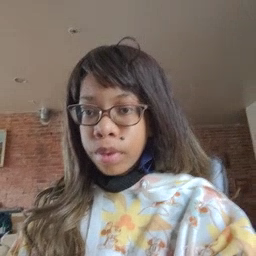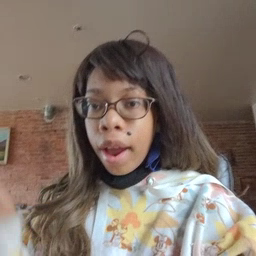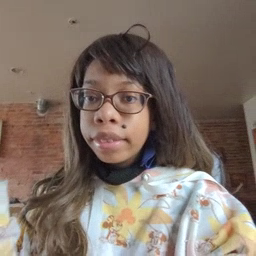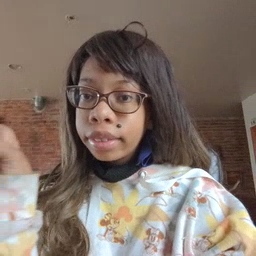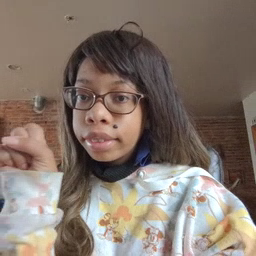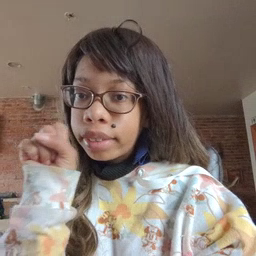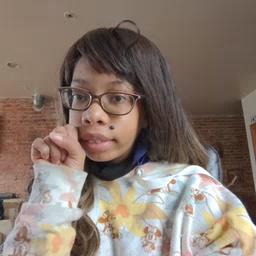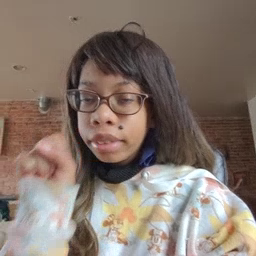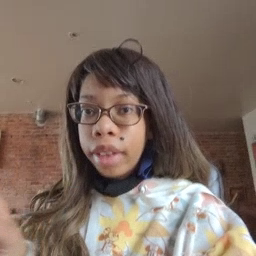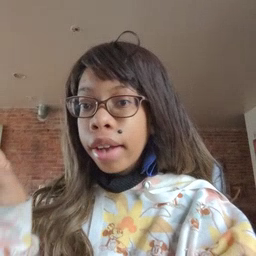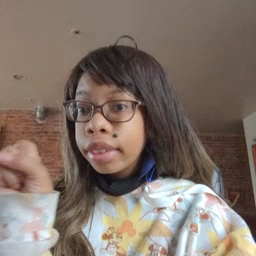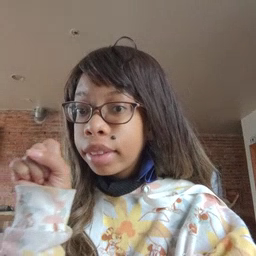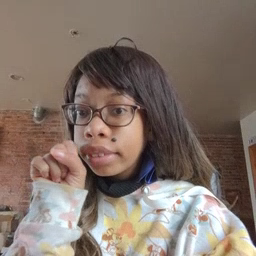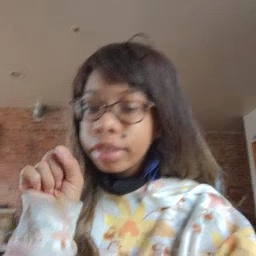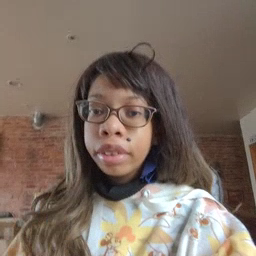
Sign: carrot